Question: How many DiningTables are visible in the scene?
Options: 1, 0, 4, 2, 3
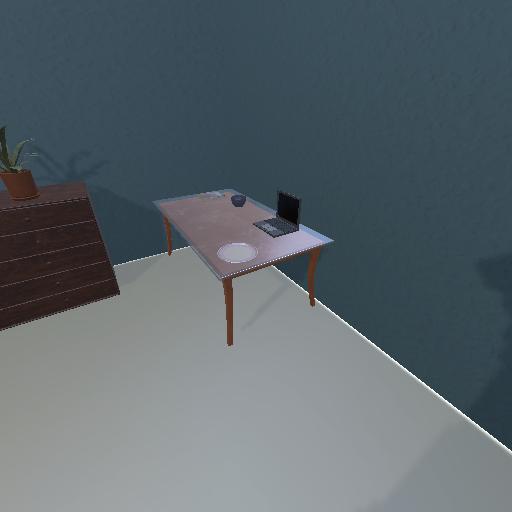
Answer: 1